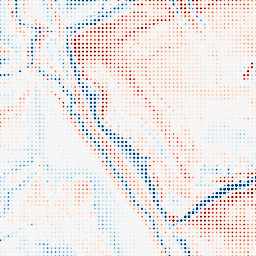
Category: classical
Decomposition family: uniform
Decomposition parameters: size: 20
Upsampling method: sinc_blackman
Upsampling parameters: scale: 8
kernel_size: 4
Upsampling scale: 8